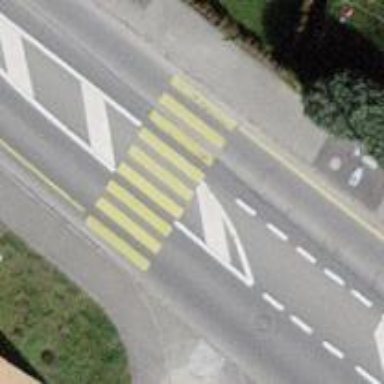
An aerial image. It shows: Marked road crossing with pedestrian island.